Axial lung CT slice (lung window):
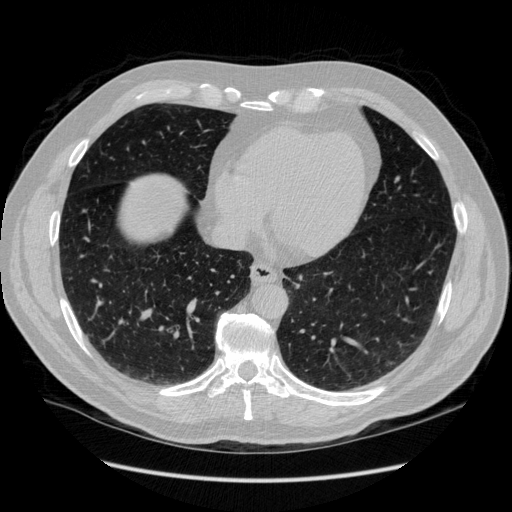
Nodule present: no